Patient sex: M
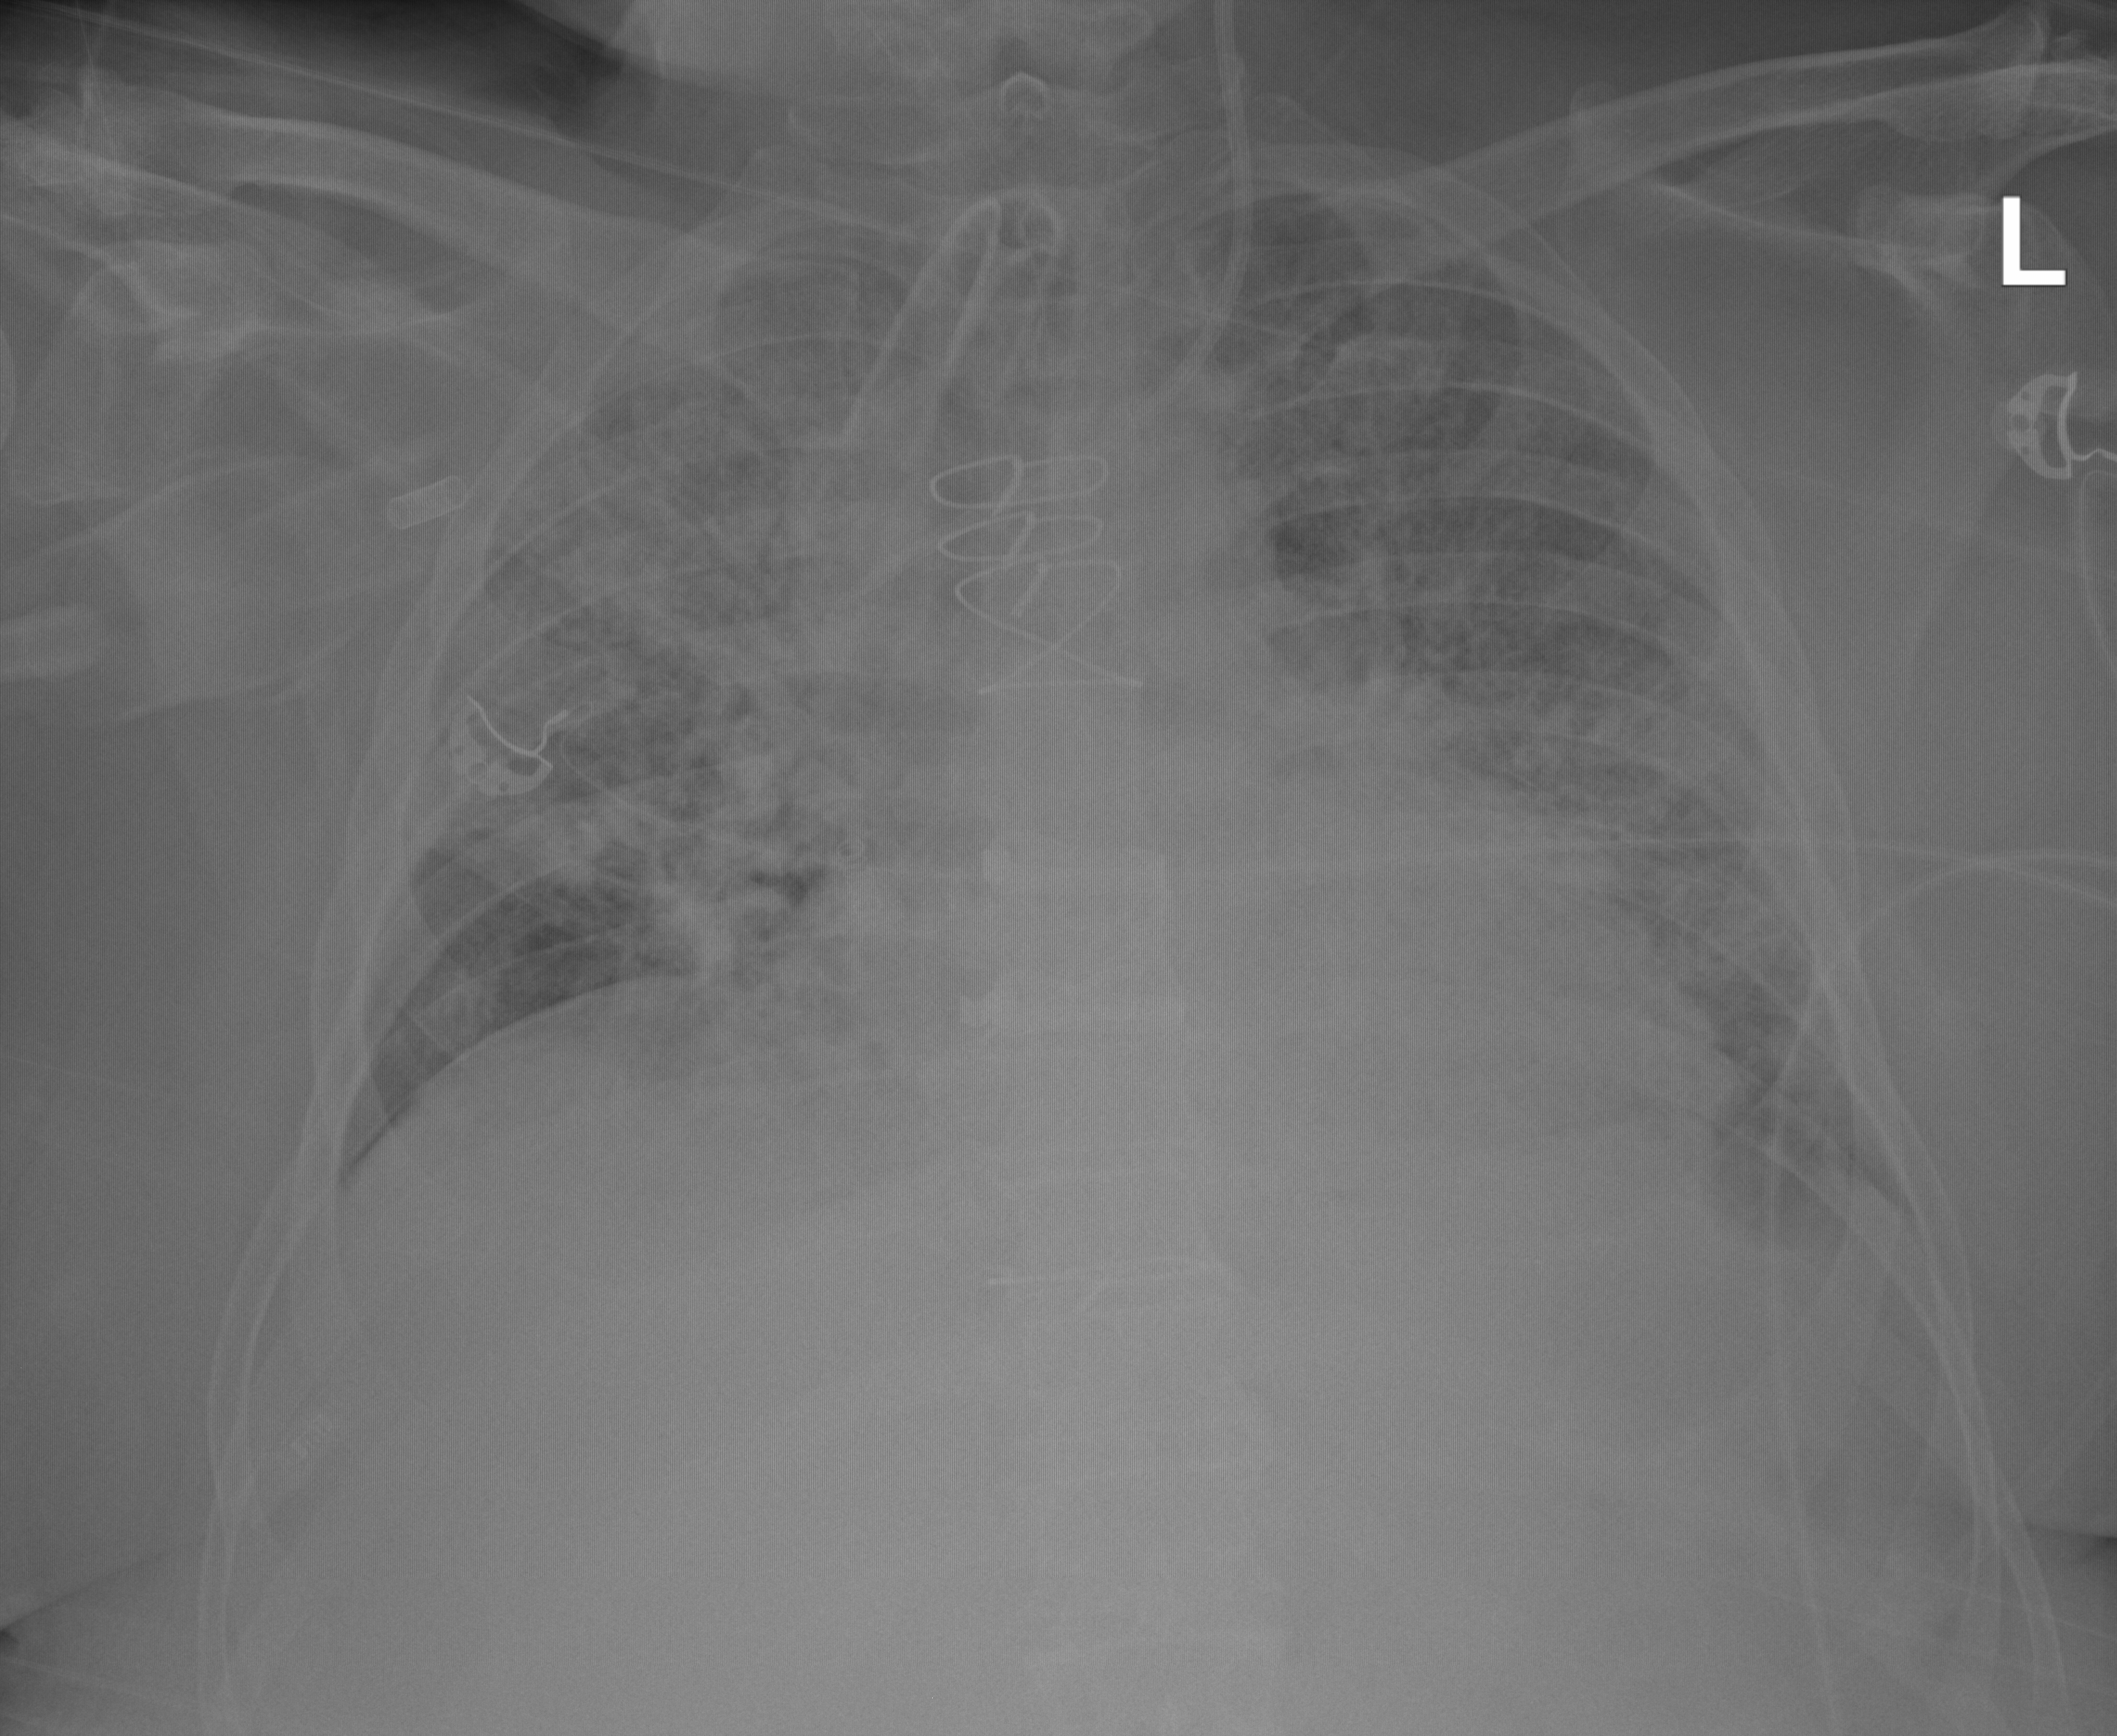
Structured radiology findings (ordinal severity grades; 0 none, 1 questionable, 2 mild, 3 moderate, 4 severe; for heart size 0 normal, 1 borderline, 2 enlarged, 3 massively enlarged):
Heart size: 2
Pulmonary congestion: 2
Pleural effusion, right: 0
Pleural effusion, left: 0
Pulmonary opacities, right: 3
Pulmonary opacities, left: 3
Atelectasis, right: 2
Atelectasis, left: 2